Question: I had previously <URL> -- thanks once again to you all -- and now I am hooked.
I've made good progress on applying contextual styling to my current design here:
<URL>
I've run into a few issues, though.
Here's a screenshot of what I'm trying to do:

My first question, am I being overzealous in trying to apply contextual rules and making it harder than it needs to be?
Two, if not, what do I need to do to accomplish my target styling, per the screenshot?
Three, how to make this cross-browser compatible? Even as-is, it looks wonky in other browsers.
''
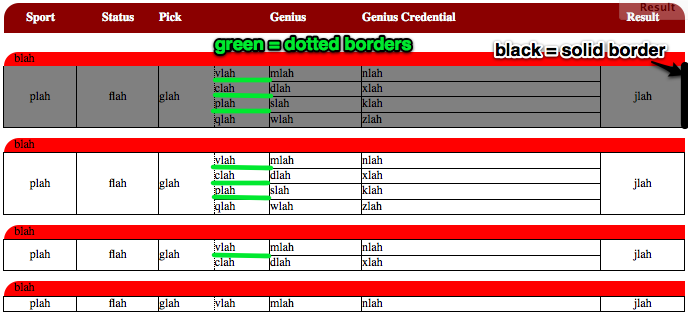
Answer: Using CSS selectors is not overzealous as long as it allows your HTML code and style sheets to be simpler, easier to understand and modify;
for example, with less 'className' attributes in your HTML.
Furthermore, it is the best way to learn them!
For the second part of your question, I suggest you this CSS (
<URL> :
'''
.geniusPicks {}
.geniusPicks table {width:100%; font-size:12px; border-collapse:separate;}
.geniusPicks table tr#picksHeading {border:0px solid; height:30px;}
.geniusPicks table tr#picksHeading th {background:darkRed; color:white; font-weight:bold;}
.geniusPicks table tr.pickHeading {border:0px solid;}
.geniusPicks table tr.pickHeading td {background:red; padding-left:10px;}
.geniusPicks table tr.pickHeading+tr td:last-child {border-right:solid 1px black;}
.geniusPicks table tr.pickConsensusBody td {
border-left:1px solid;
border-top:1px solid;
background:grey;
}
.geniusPicks table tr.pickBody td {
border-left:1px solid;
border-top:1px solid;
}
.bigGap td {height:19px;}
.smallGap td {height:10px; border-top:solid 1px black;}
.geniusPicks table th,
.geniusPicks table th:last-child,
.geniusPicks table .pickHeading+tr td,
.geniusPicks table .pickHeading+tr td:last-child {text-align:center;}
.geniusPicks table th+th+th,
.geniusPicks table .pickHeading+tr td+td+td {text-align:left;}
/* Border Left Radius */
.geniusPicks table thead tr#picksHeading th:first-child, .geniusPicks table tr.pickHeading td {
border-radius:15px 0 0 0;
-moz-border-radius:15px 0 0 0;
-webkit-border-radius:15px 0 0 0;
-khtml-border-radius:15px 0 0 0;
}
/* Border Right Radius */
.geniusPicks table thead tr#picksHeading th:last-child {
border-radius:0 15px 0 0;
-moz-border-radius:0 15px 0 0;
-webkit-border-radius:0 15px 0 0;
-khtml-border-radius:0 15px 0 0;
}
.geniusPicks table .pickHeading+tr td:nth-child(4) {
border-left-style:dotted;
border-left-color:black;
border-left-width:1px;
border-top-style:solid;
border-top-color:black;
border-top-width:1px;
}
.geniusPicks table tr.pickConsensusBody td:first-child:not([rowspan]),
.geniusPicks table tr.pickBody td:first-child:not([rowspan]) {
border-top-style:dotted;
border-top-color:black;
border-top-width:1px;
border-left-style:dotted;
border-left-color:black;
border-left-width:1px;
}
'''
The nice thing with this solution is that it does not require to modify your HTML code at all.
However, the borders that must be dotted will remain solid if the browser (e.g. IE8) does not support the CSS3 ':nth-child' or ':not' pseudo-class.
Tell me if you would prefer something that relies only on CSS2.
But in that case it will be necessary either to add a 'class' attribute to every cell that has to be dotted,
or to split every row that has 7 cells so that every "vlah" cell becomes the first child of its row.